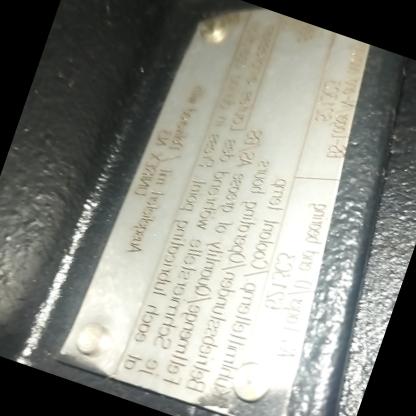
Klasa: tabliczka-znamionowa